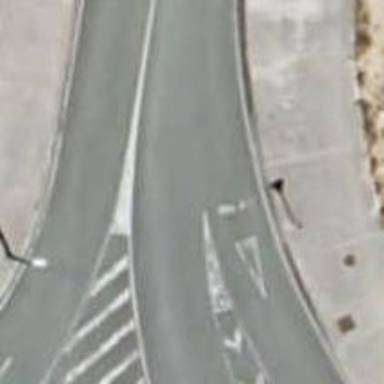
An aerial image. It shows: Road with "give way" sign.